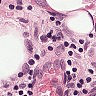
Metastatic tissue present: yes